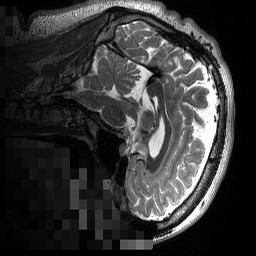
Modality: T2w
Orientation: sagittal
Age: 25
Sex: male
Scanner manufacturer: siemens
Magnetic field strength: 3 T
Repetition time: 3.39 s
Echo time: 0.39 s